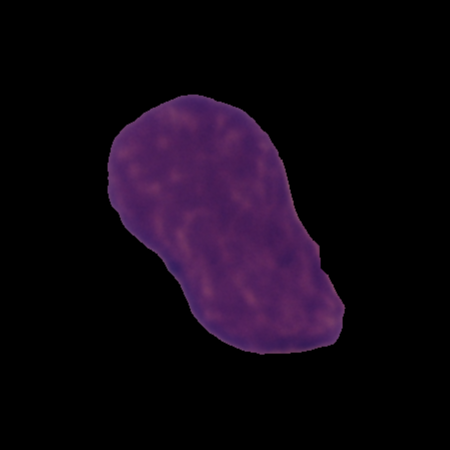
Label: cancer